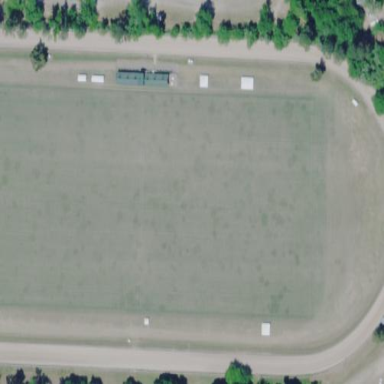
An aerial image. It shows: Sports center dedicated to polo.